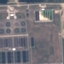
Label: Industrial